Question: I'm doing the example that can be found <URL>.
So I'm trying to run IronPython in a C# script:
Python:
'''
def hello(name):
print "Hello " + name + "! Welcome to IronPython!"
return
def add(x, y):
print "%i + %i = %i" % (x, y, (x + y))
return
def multiply(x, y):
print "%i * %i = %i" % (x, y, (x * y))
return
'''
C#:
'''
using IronPython.Hosting;
using IronPython.Runtime;
using Microsoft.Scripting.Hosting;
using System;
namespace IntroIronPython
{
class IronPythonMain
{
static void Main(string[] args)
{
// Create a new ScriptRuntime for IronPython
Console.WriteLine("Loading IronPython Runtime...");
ScriptRuntime python = Python.CreateRuntime();
try
{
// Attempt to load the python file
Console.WriteLine("Loading Python File...");
// Create a Dynamic Type for our Python File
dynamic pyfile = python.UseFile("PythonFunctions.py");
Console.WriteLine("Python File Loaded!");
Console.WriteLine("Running Python Commands...
");
// Call the hello(name) function
pyfile.hello("Urda");
...
'''
And from here I have this error:
"Dynamic Operation cannot be compiled without "Microsoft.CSharp.dll" assembly reference."
And I seriously don't understand what that is about, what did I forget to add?
In my references I have:

Thx for your help.
Ps: I'm on MonoDevelop.
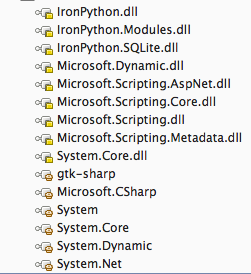
Answer: Ok. Basically, my mistake was linked to the fact that I added my IronPython assemblies from the wrong platform.
Verify that:
- Target Framework: 4.0- Add all the assemblies provided by IronPython in [IronPython-2.7.3]->[Platforms]->[Net40].
Thx to everyone who gave me advices.
Ps:Now, of course, there is another problem... But it's not about that topic anymore.